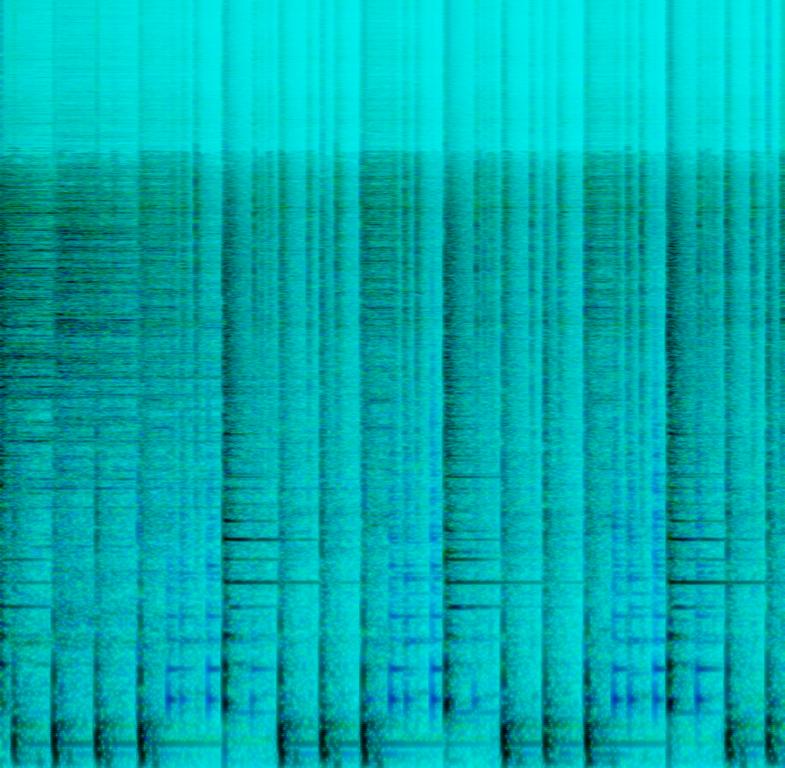
This song features a drum solo. The solo starts with 4 strokes on the kick drum followed by three strokes on the snare and cymbals together. Then the kick is played in groups of three strokes and the hi-hat is and snare is played in a repetitive pattern. This song has no other instruments and no voices. This song can be played in an instructional video.